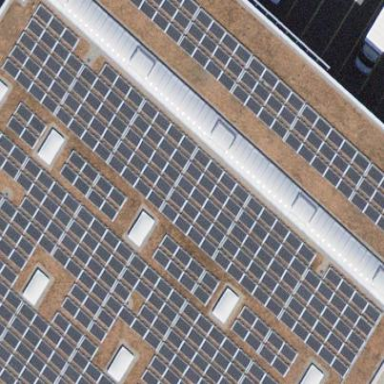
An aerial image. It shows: Solar power generator.